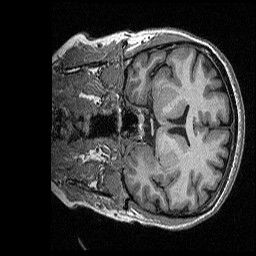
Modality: T1w
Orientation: coronal
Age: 37
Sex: female
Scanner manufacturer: siemens
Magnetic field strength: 3 T
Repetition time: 2.3 s
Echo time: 0.00298 s